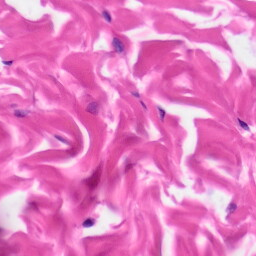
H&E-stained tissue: Skin